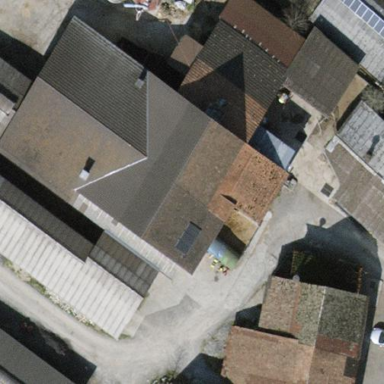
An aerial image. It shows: View of roof of building.